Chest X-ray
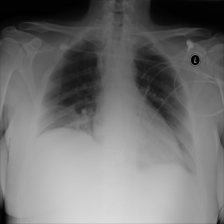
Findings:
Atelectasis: negative
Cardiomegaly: negative
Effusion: positive
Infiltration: negative
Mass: negative
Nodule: negative
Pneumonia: negative
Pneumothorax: negative
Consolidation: negative
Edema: negative
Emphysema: negative
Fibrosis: negative
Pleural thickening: negative
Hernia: negative